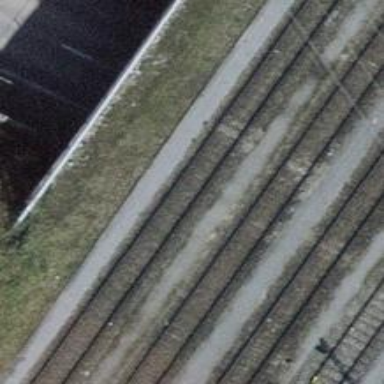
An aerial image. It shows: Bridge carrying single electrified rail track used for siding service. The track is equipped with contact line.